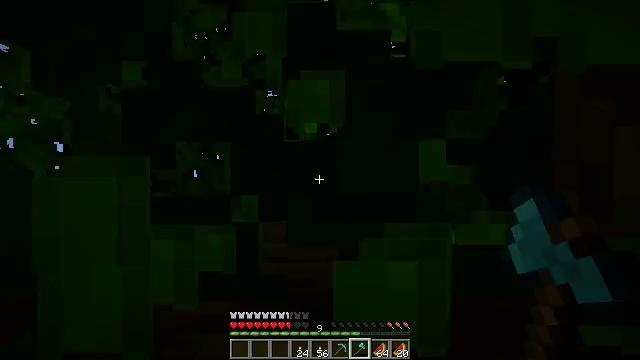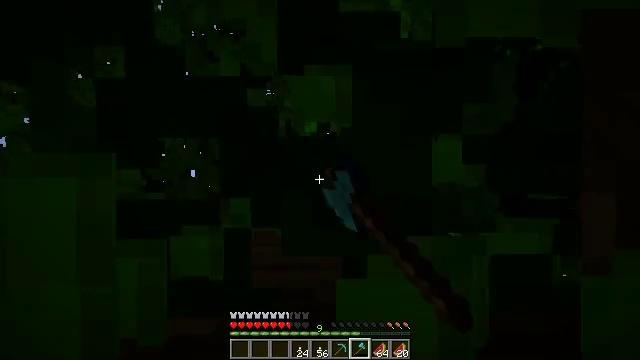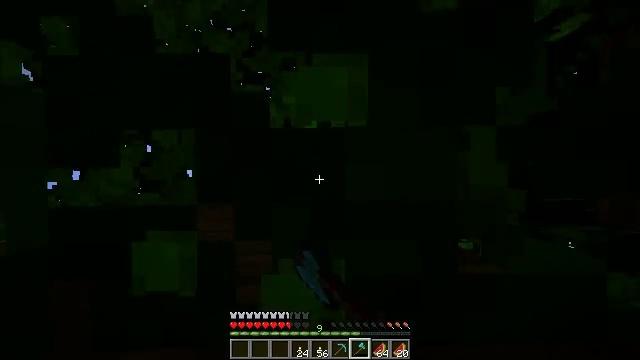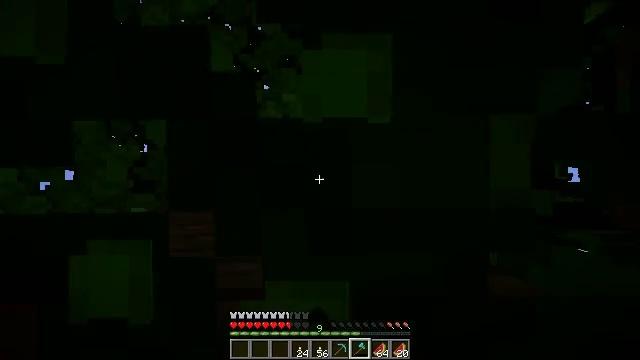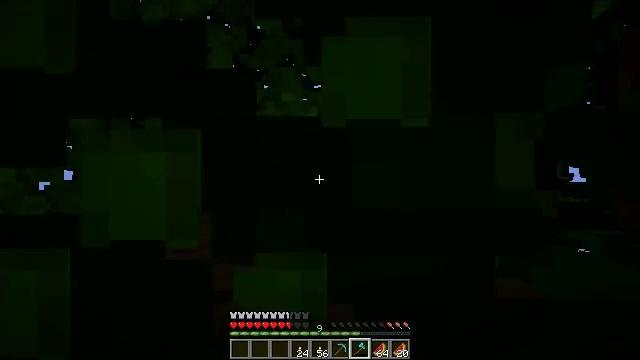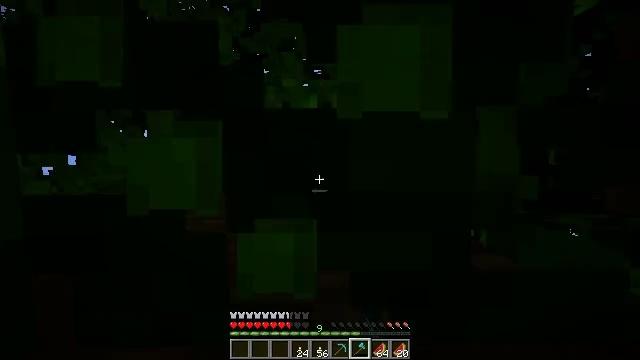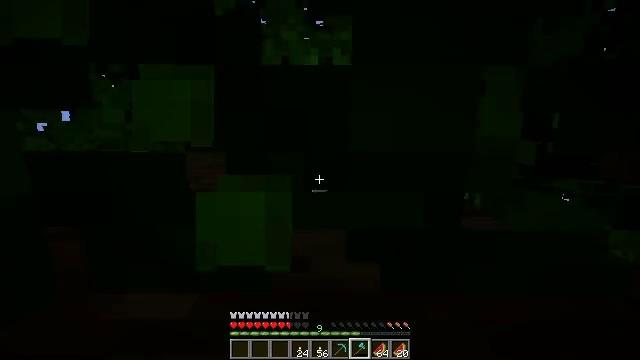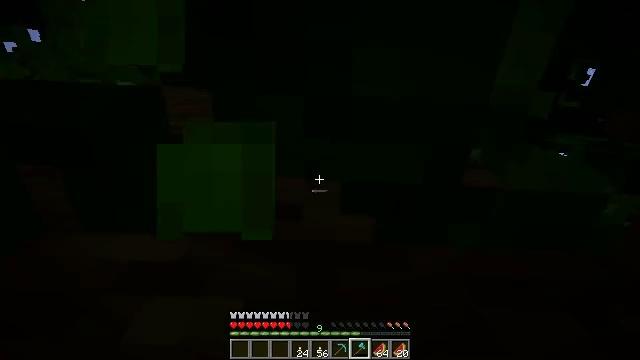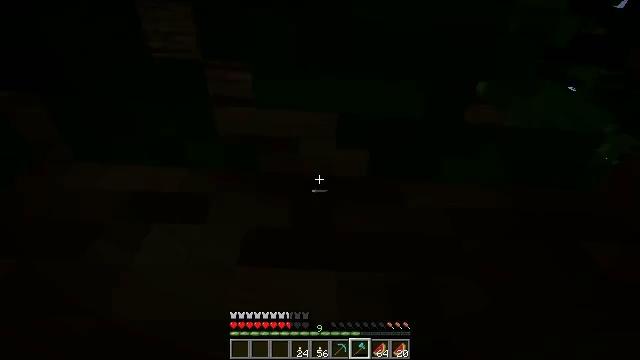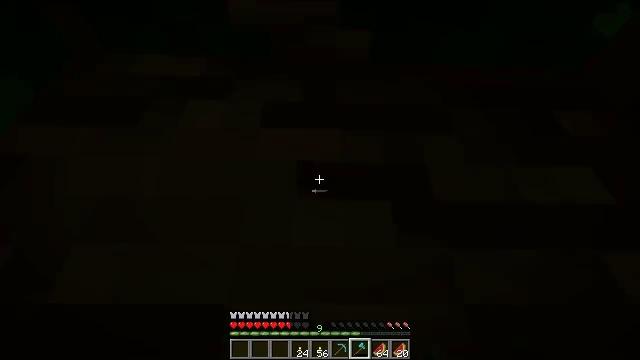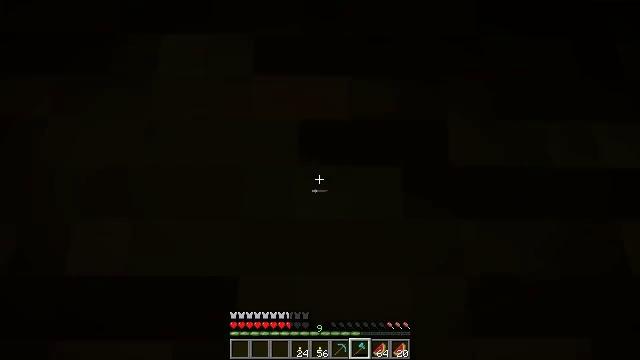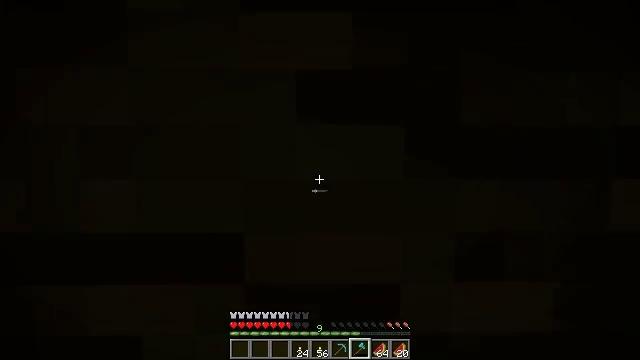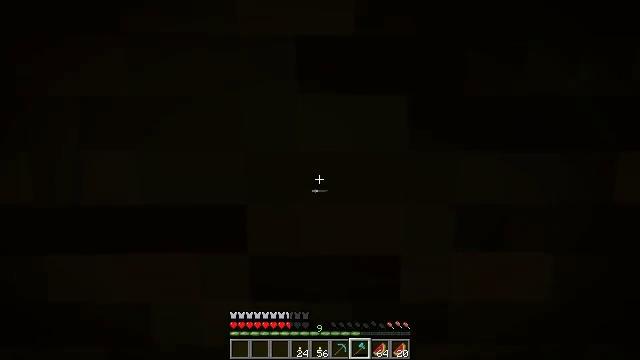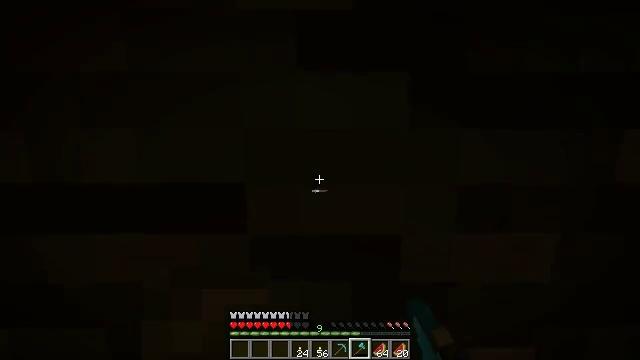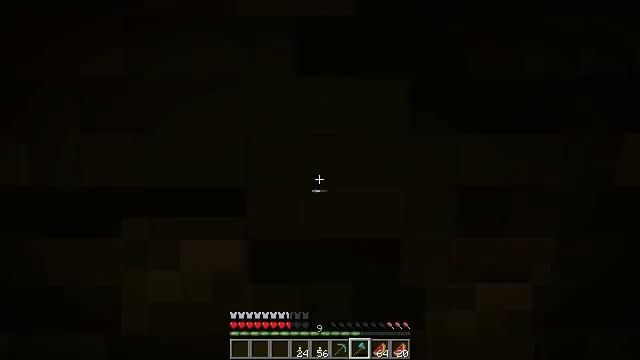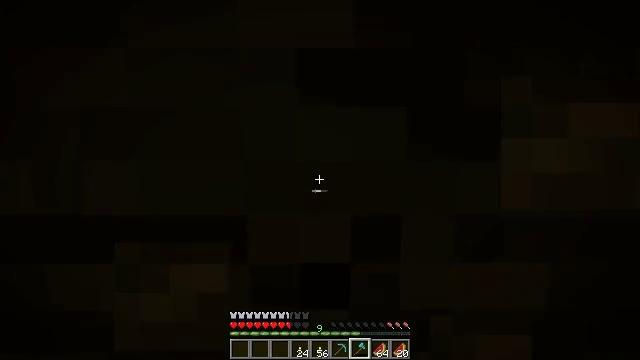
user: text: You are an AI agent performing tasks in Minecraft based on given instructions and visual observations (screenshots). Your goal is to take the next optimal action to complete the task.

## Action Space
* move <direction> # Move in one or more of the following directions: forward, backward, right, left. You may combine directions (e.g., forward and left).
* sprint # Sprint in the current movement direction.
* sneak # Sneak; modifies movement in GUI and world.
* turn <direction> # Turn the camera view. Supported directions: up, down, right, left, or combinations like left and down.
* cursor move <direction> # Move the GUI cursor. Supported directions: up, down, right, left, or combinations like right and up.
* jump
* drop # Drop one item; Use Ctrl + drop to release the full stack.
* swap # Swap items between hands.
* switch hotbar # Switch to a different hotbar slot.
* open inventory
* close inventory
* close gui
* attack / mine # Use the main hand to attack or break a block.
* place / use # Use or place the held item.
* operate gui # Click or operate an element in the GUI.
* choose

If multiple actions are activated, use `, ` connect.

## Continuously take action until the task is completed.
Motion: motion action
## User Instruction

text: Collect the jungle log for building.
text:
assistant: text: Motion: move forward, attack / mine
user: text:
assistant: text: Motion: move forward, attack / mine
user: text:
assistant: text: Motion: move forward, attack / mine
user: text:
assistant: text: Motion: move forward, attack / mine
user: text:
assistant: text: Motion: move forward, turn down
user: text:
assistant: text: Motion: move forward, turn right and down
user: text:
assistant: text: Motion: move forward, turn right and down
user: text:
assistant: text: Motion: move forward, turn right and down
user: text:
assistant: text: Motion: move forward, turn left and down
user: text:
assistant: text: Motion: move forward, turn left and down
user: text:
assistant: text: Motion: move forward, turn down
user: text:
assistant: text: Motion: move forward, turn down, attack / mine
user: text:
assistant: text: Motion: move forward, attack / mine
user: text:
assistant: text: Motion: move forward, attack / mine
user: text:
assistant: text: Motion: move forward, attack / mine
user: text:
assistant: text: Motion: move forward, attack / mine
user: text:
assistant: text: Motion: move forward, attack / mine
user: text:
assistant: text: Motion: move forward, turn left, attack / mine
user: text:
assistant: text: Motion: move forward, turn left, attack / mine
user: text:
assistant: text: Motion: move forward, turn left, attack / mine
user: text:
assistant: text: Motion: move forward, attack / mine
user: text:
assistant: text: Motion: move forward, attack / mine
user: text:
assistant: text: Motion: move forward, attack / mine
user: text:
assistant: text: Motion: move forward, attack / mine
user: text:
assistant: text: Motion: move forward, attack / mine
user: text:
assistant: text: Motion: move forward, attack / mine
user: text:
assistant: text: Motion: move forward, attack / mine
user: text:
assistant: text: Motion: move forward, attack / mine
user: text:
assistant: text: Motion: move forward, attack / mine
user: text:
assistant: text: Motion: move forward, attack / mine